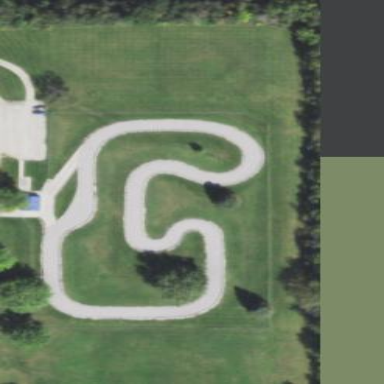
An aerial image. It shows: Raceway for motorsport with top-grade track surface.